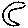
Label: moon